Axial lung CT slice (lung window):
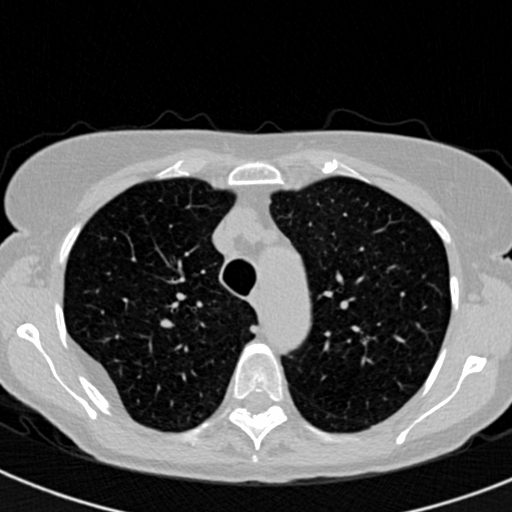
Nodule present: no